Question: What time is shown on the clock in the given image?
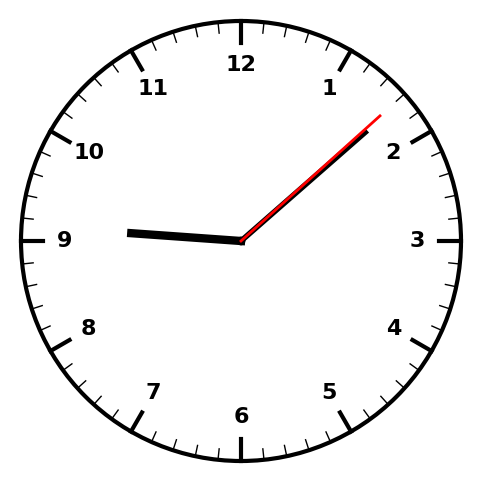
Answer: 09:08:08